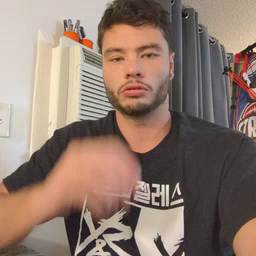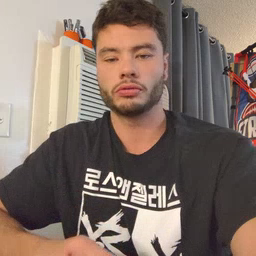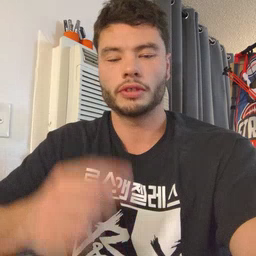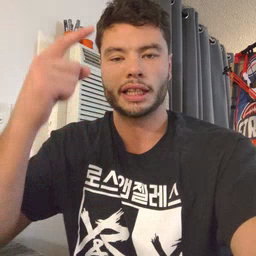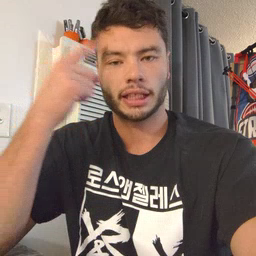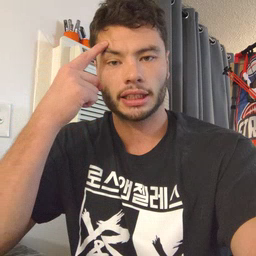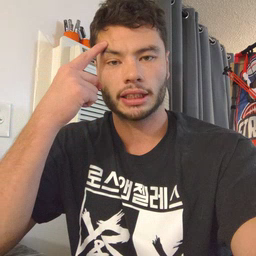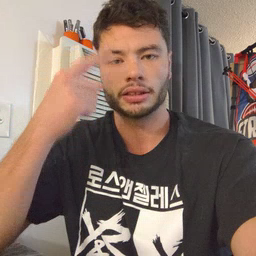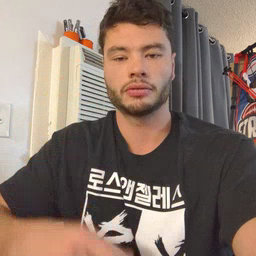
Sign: think